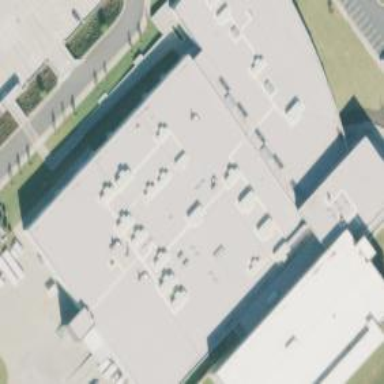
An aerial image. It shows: Commercial building.